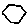
Label: hexagon